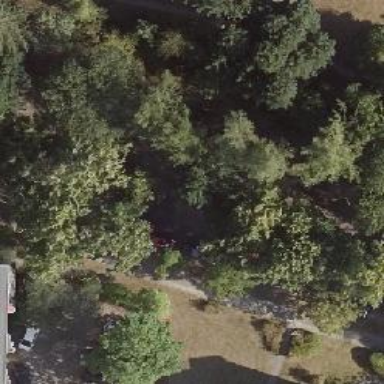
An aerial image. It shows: Avenue lined with deciduous broadleaved trees.